Question: I installed 'angular-sanitize#1.2.3' in 'Angular 1.2.1' with Yeoman Generator:
'index.html':
'''
...
<!-- build:js scripts/modules.js -->
<script src="bower_components/angularjs-geolocation/src/geolocation.js"></script>
<script src="bower_components/angular-cookies/angular-cookies.js"></script>
<script src="bower_components/angular-route/angular-route.js"></script>
<script src="bower_components/angular-translate/angular-translate.js"></script>
<script src="bower_components/angular-sanitize/angular-sanitize.js"></script>
<script src="bower_components/ngprogress/build/ngProgress.js"></script>
<script src="bower_components/ngstorage/ngStorage.js"></script>
<!-- endbuild -->
...
'''
'app.js:'
'''
...
angular.module('angularGeolocationApp', [
'ngCookies',
'ngRoute',
'geolocation',
'pascalprecht.translate',
'ngProgress',
'ngStorage',
'ngSanitize'
])
...
'''
Without even injecting '$sanitize', I get:

What am I missing?
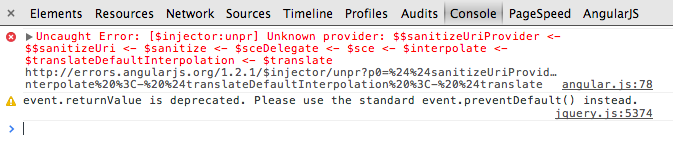
Answer: angular-sanitize v1.2.3 is incompatible with AngularJS v1.2.1
The latest version of $sanitize (1.2.3) now uses the same mechanism as '$compile' to validate uris, which uses the new private service $$sanitizeUri that is only part of AngularJS v1.2.3 and up. See this <URL> for more information.
To resolve, either install angular-sanitize v1.2.1 or upgrade AngularJS to 1.2.3